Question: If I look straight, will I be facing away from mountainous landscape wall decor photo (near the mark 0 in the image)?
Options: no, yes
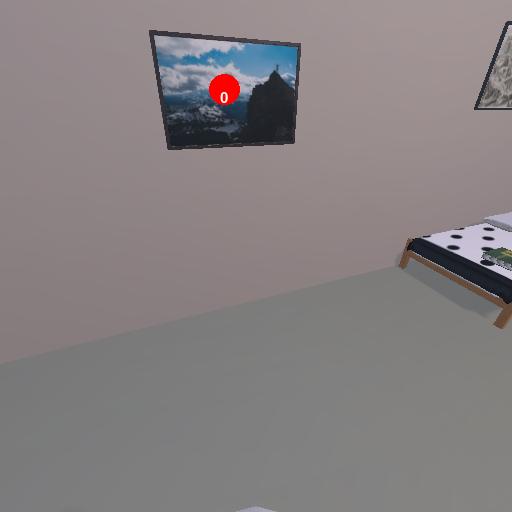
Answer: no